高二 · 组合几何学
正方形 $A B C D$ 的边长为 $1, E$ 为 $C D$ 中点, 则向量 $\overrightarrow{A E} \cdot \overrightarrow{B D}=(\quad)$.
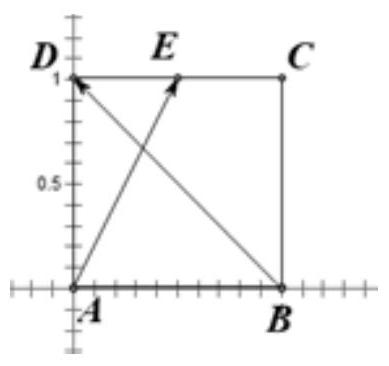
A. $-\frac{1}{2}$
   B. $\frac{1}{2}$
   C. 0
   D. 1
答案: B
解析: 如图:

则 $A(0,0), B(1,0), C(1,1), D(0,1), \because E$ 为 $C D$ 中点, $\therefore E\left(\frac{1}{2}, 1\right)$

则 $\overrightarrow{A E}=\left(\frac{1}{2}, 1\right), \overrightarrow{B D}=(-1,1), \overrightarrow{A E} \cdot \overrightarrow{B D}=-\frac{1}{2}+1=\frac{1}{2}$

故选: B